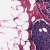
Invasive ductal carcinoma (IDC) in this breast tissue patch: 1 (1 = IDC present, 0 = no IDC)